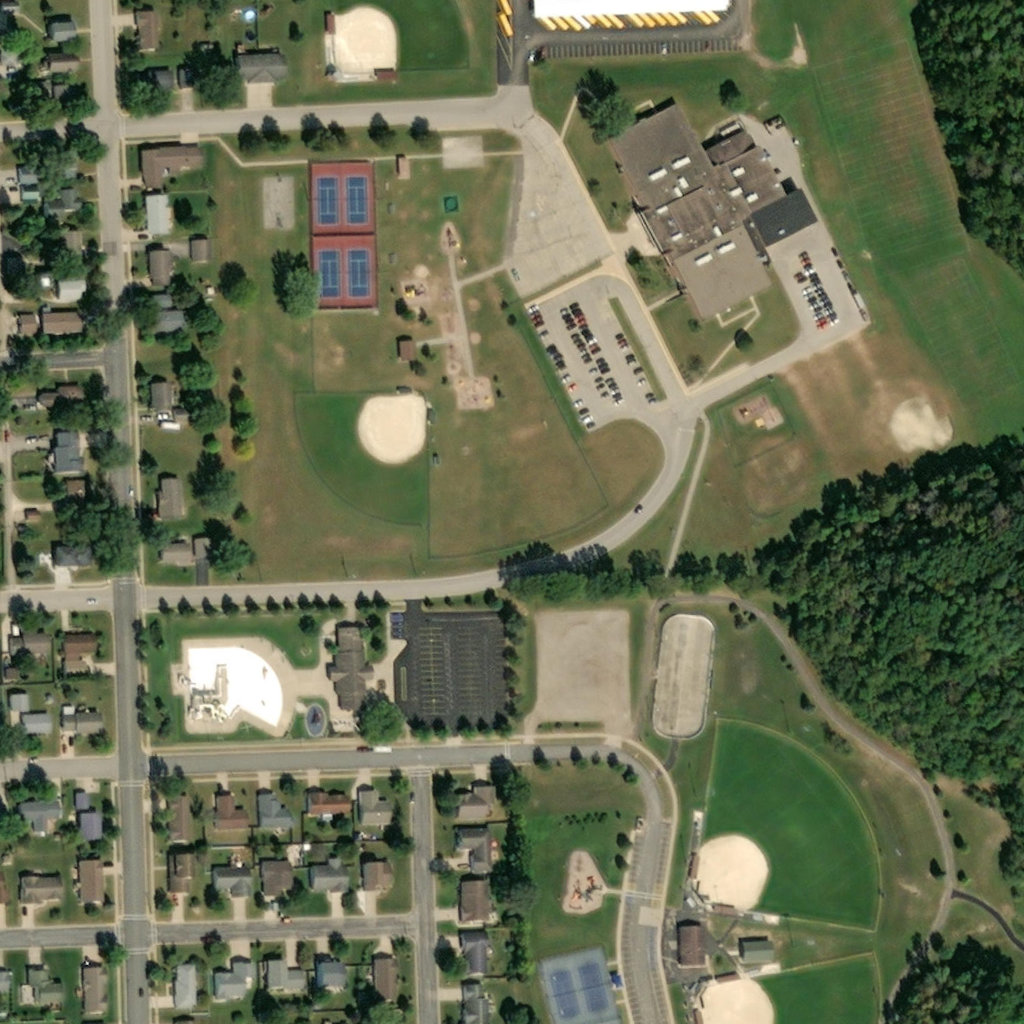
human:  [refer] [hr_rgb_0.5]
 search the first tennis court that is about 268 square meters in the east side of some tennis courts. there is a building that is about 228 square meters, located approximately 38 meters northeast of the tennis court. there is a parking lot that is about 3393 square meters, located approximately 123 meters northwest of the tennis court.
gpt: <box>[[56, 93, 60, 98, 0]]</box>